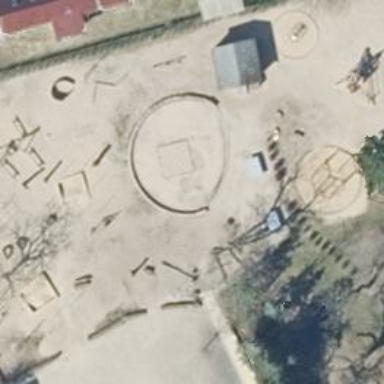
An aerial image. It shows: Playground area for leisure land.